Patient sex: F
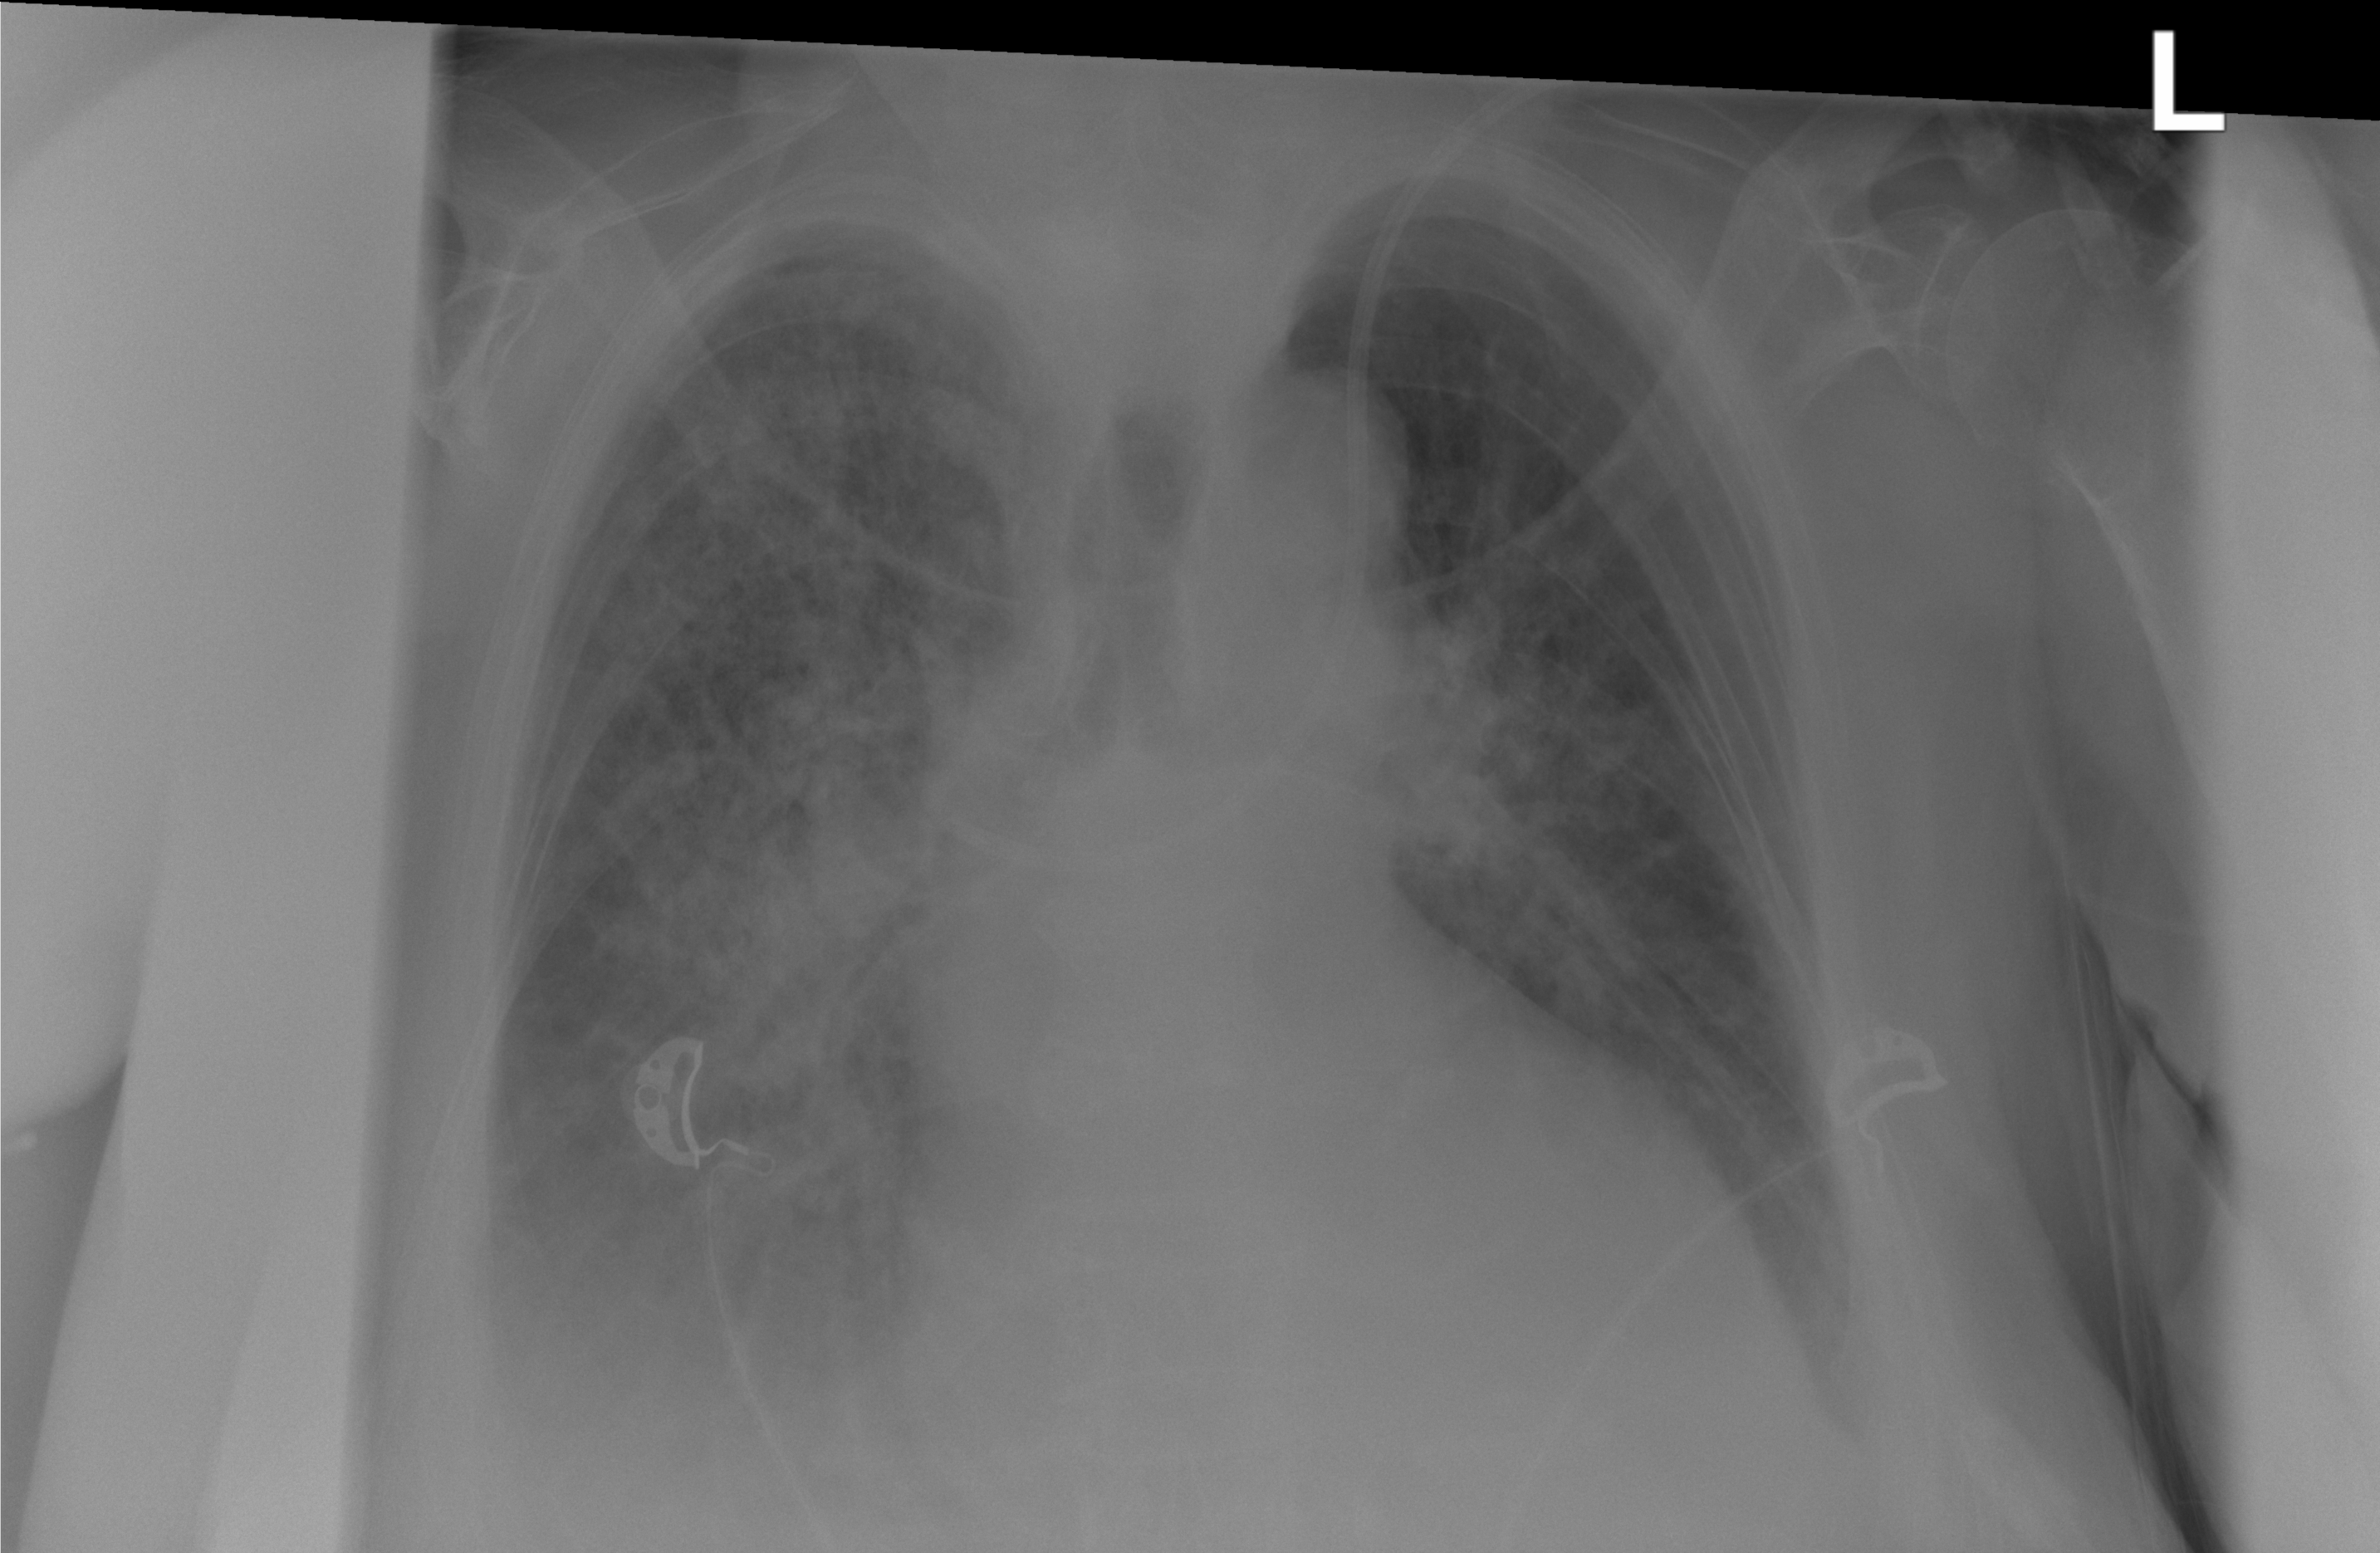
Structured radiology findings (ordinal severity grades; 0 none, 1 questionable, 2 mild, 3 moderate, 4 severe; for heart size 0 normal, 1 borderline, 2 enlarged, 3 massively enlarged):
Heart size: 1
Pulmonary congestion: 3
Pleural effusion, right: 3
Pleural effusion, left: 2
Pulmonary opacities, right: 3
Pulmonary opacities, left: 2
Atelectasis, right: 2
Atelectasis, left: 2